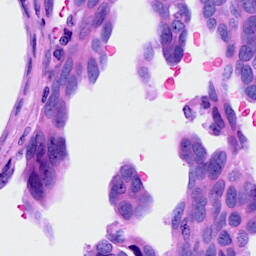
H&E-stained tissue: Ovarian